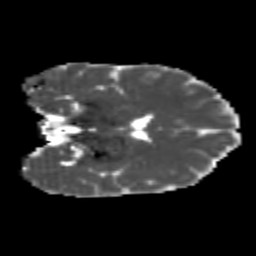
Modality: MD
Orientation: coronal
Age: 22
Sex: female
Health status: healthy
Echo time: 0.074 s